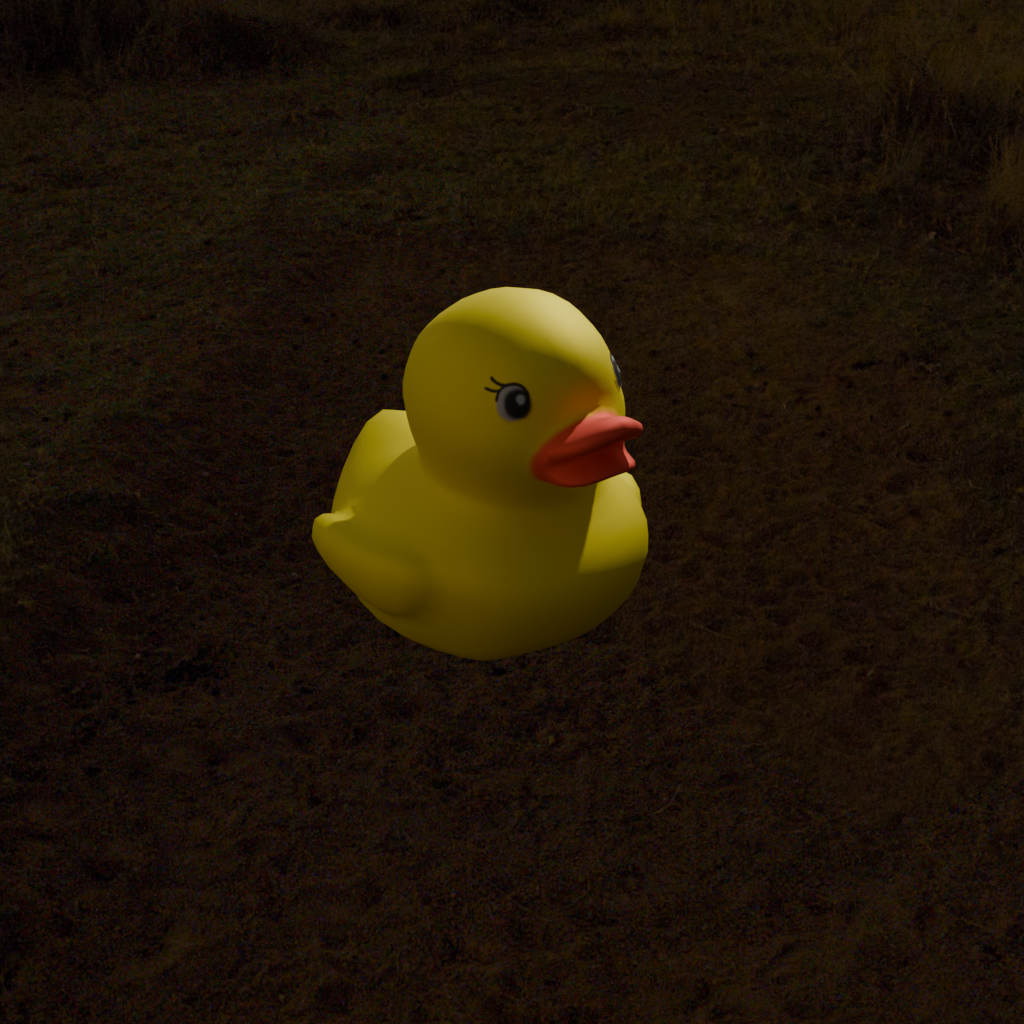
an image of a yellow rubber duck seen from <front_right> in a starry sky over a savanna at night.